Interaction volume radius: 10 \u00c5
Interaction volume height: 10 \u00c5
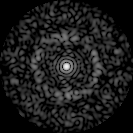
Disorder parameter: 0.8251